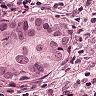
Metastatic tissue present: yes